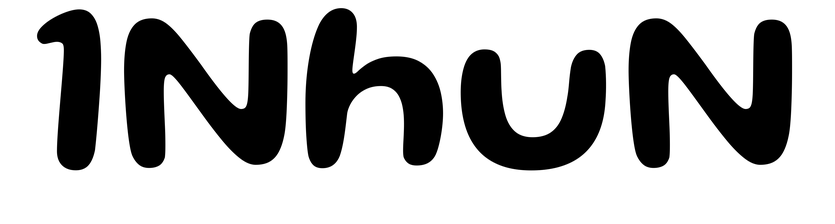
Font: Gluten_Medium